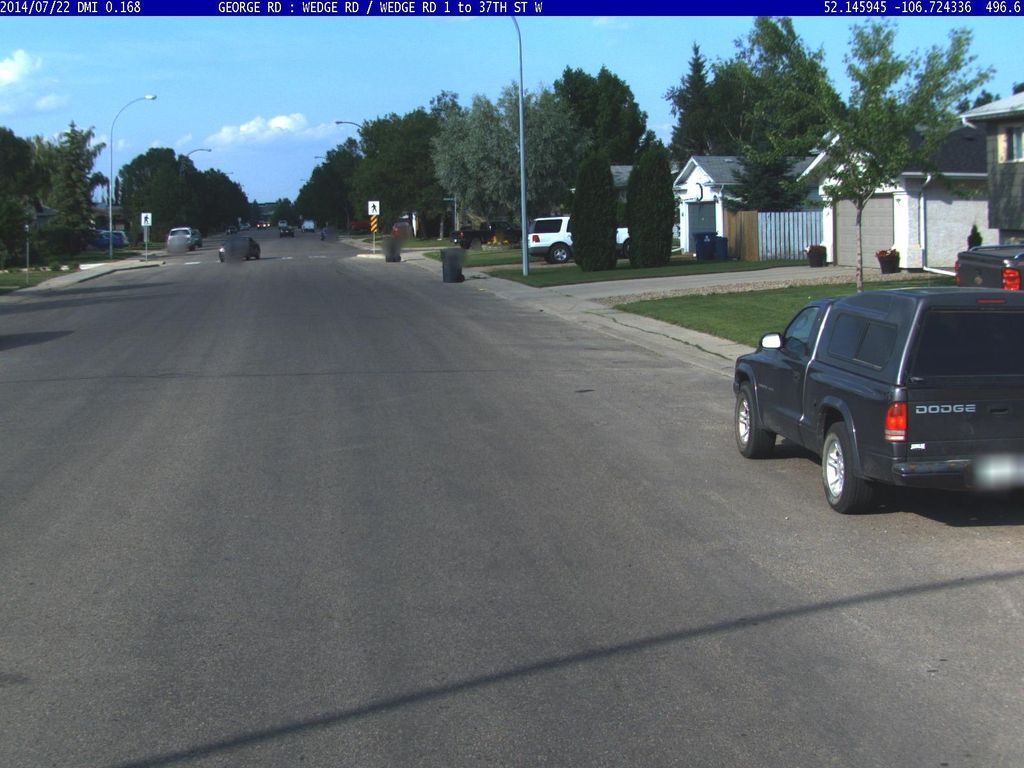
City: saskatoon